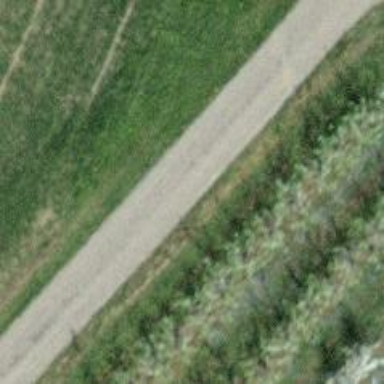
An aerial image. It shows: Track with grade 1 quality.